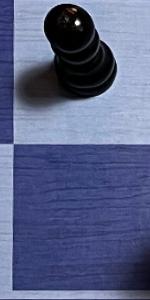
Label: Empty